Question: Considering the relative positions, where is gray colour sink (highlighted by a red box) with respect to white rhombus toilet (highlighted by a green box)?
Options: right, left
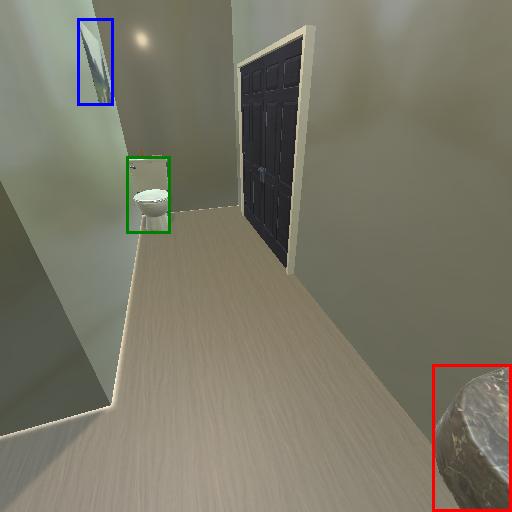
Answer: right